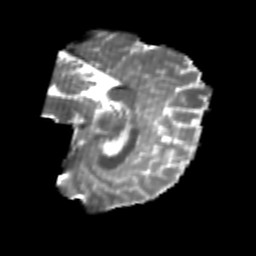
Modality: T2w
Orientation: sagittal
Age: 24
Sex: male
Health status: healthy
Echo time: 0.074 s